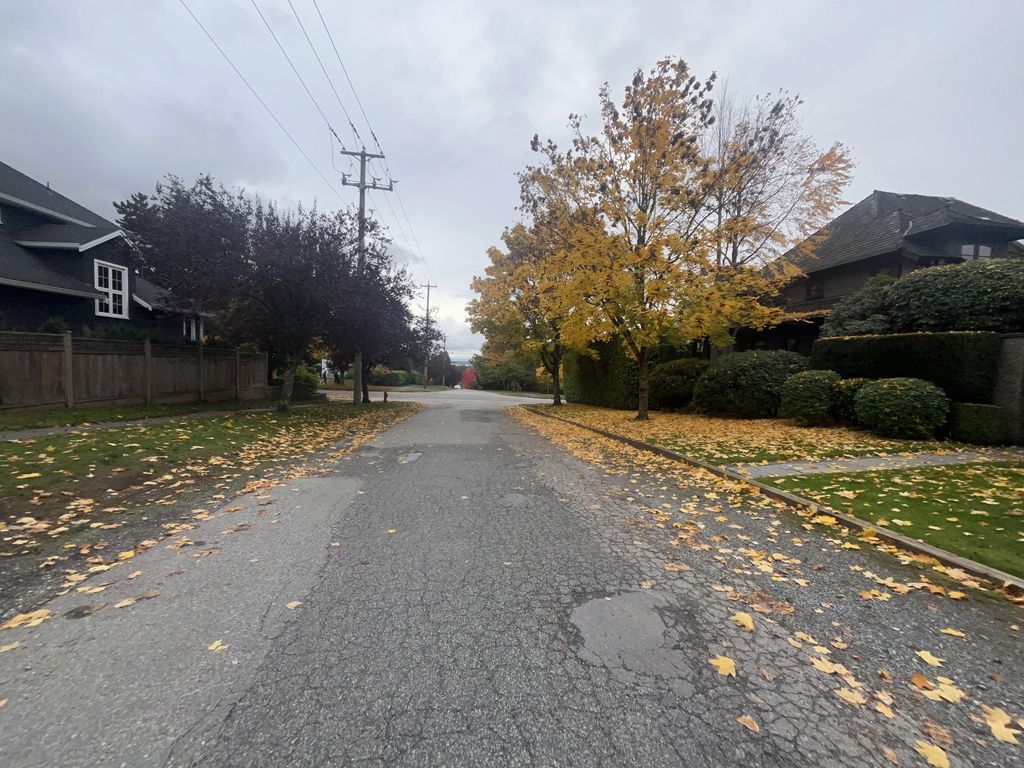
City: vancouver